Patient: sex M, age 65
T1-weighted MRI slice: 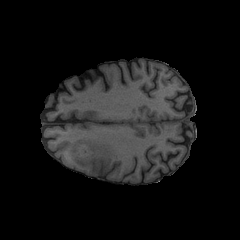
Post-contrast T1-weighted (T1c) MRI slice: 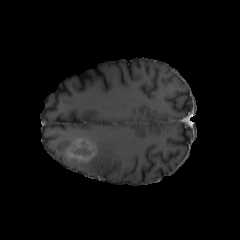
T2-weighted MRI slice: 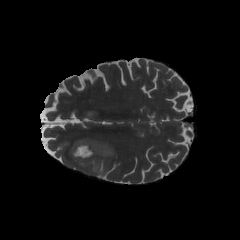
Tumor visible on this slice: yes
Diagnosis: Glioblastoma, IDH-wildtype
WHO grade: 4